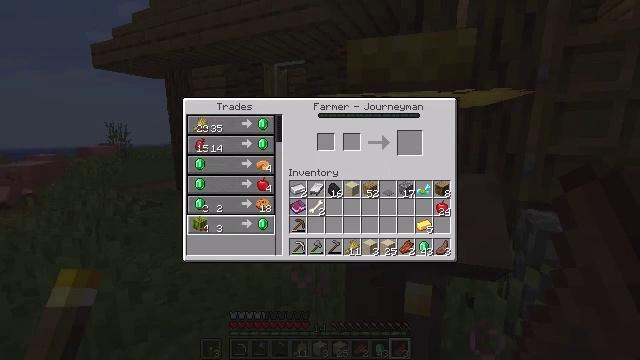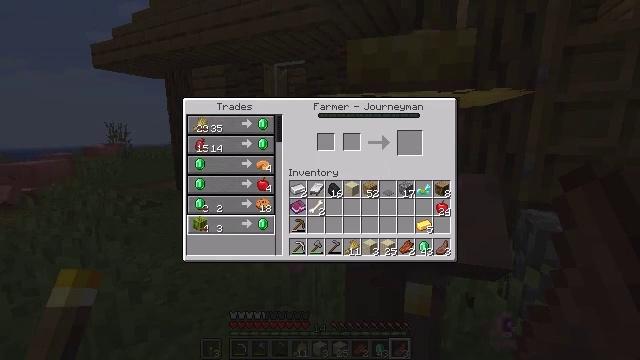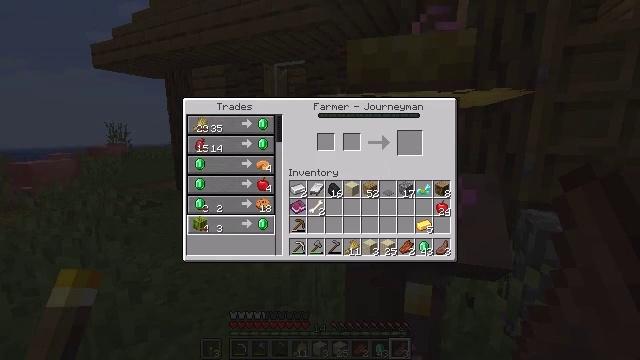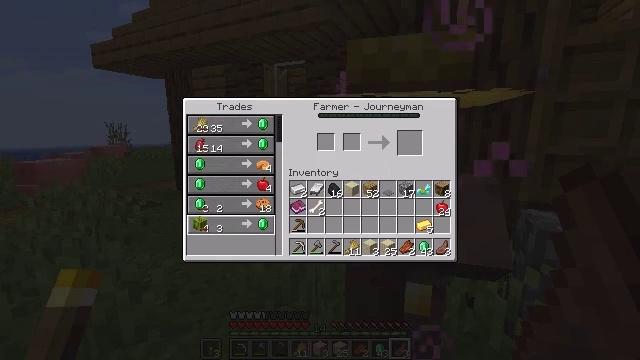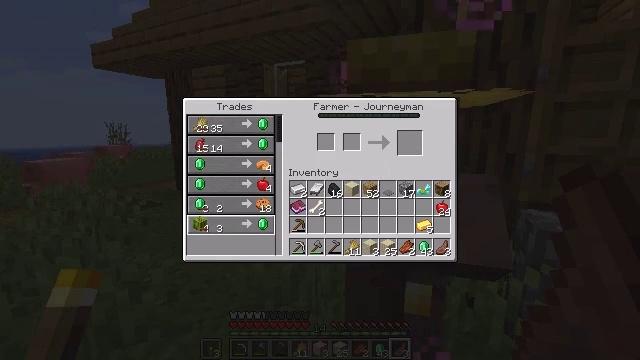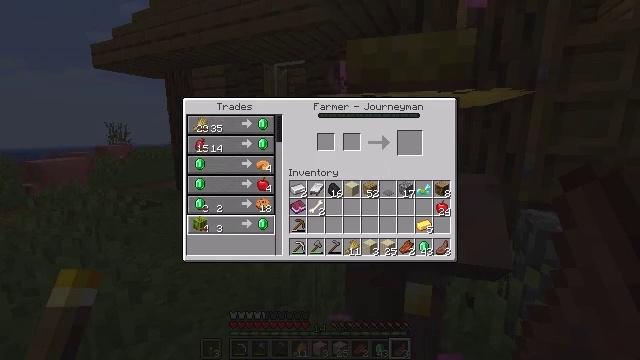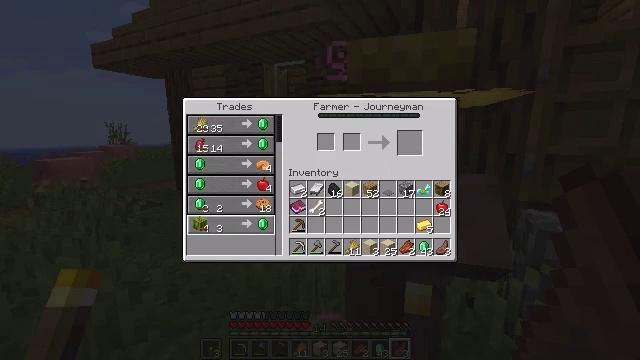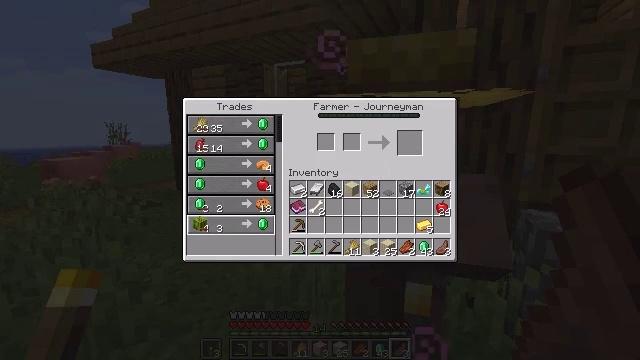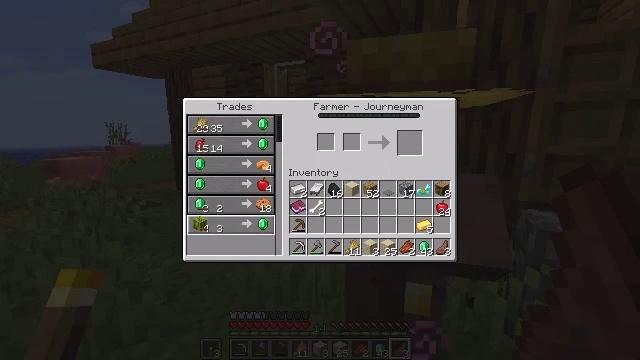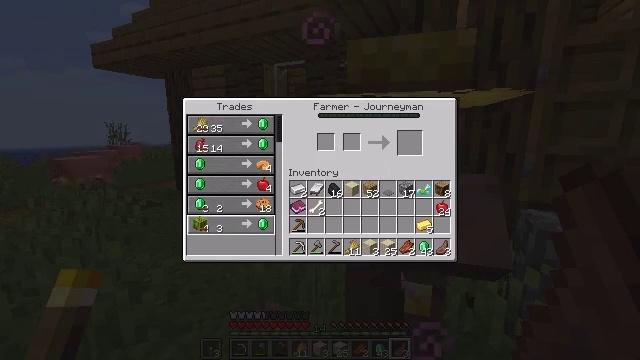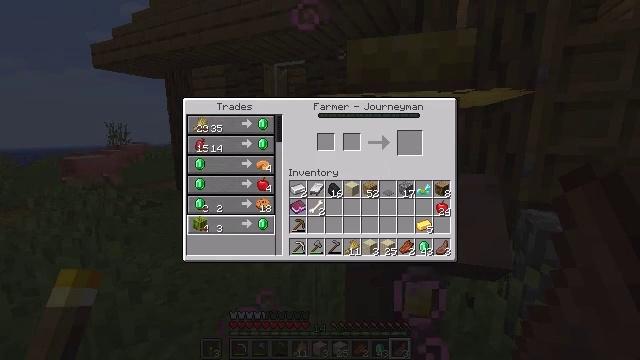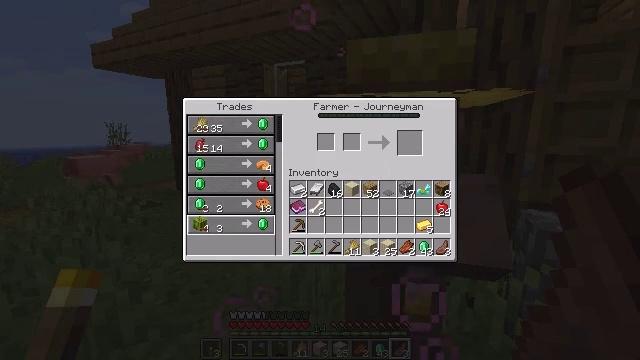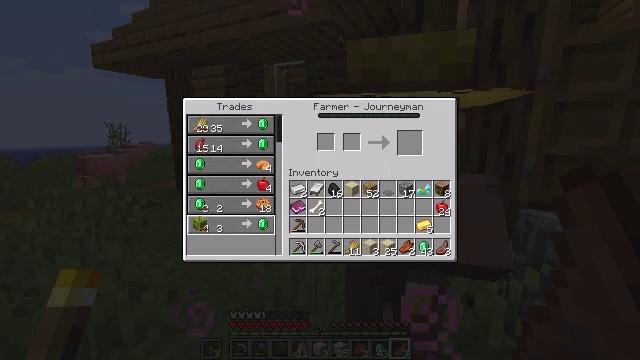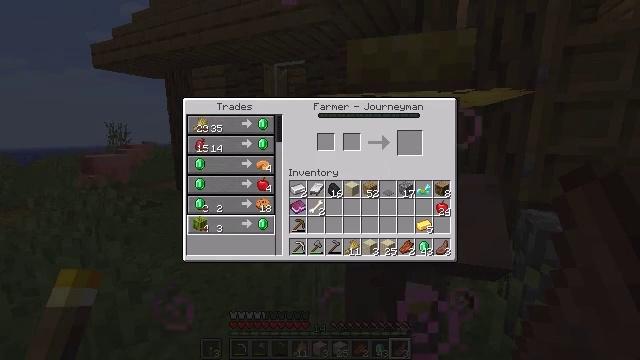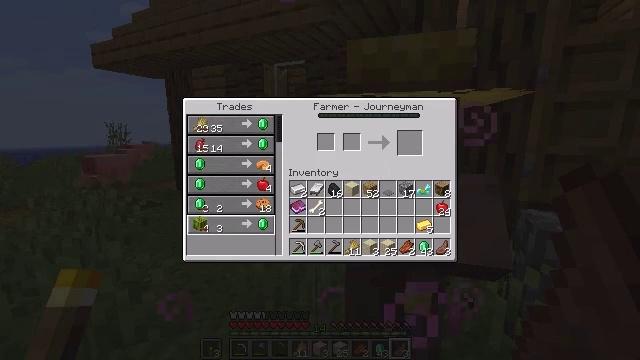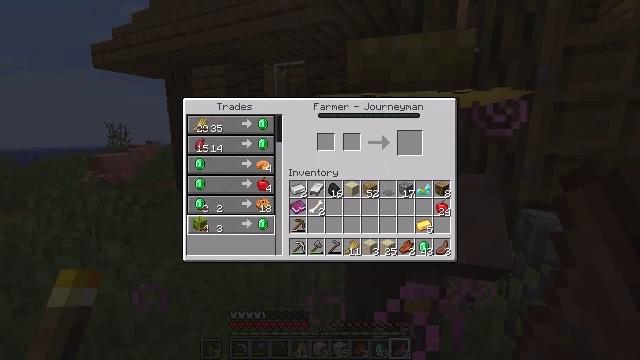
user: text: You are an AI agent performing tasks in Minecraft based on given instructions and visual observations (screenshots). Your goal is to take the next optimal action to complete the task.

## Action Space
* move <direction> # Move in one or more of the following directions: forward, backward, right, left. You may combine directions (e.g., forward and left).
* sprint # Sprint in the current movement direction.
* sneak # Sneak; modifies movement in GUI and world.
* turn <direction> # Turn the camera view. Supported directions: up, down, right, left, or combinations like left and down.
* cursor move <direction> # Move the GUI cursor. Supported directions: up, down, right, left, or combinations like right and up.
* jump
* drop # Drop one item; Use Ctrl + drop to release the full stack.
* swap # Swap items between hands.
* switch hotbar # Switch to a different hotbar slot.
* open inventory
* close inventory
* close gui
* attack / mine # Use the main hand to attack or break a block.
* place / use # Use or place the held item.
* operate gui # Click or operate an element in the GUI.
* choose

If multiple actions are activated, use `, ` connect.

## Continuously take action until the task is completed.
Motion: motion action
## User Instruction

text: Smelt some clay in the furnace to produce a brick.
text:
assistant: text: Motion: no_op
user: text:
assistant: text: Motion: no_op
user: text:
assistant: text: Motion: no_op
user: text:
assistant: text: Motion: no_op
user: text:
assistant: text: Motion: no_op
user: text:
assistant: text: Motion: no_op
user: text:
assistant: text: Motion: no_op
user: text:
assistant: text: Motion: no_op
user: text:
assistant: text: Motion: no_op
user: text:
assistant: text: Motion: no_op
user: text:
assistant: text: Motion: no_op
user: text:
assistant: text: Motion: no_op
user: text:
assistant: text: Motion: no_op
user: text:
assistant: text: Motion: no_op
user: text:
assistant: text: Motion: no_op
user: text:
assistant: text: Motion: cursor move left
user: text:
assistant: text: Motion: cursor move left
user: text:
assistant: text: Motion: cursor move left
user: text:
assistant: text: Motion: no_op
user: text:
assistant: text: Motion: no_op
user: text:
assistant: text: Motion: no_op
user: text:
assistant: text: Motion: no_op
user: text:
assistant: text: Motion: no_op
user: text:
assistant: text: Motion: no_op
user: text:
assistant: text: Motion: no_op
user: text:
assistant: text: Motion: no_op
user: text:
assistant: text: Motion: cursor move up
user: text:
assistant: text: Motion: no_op
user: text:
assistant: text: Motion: no_op
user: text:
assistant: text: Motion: no_op